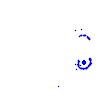
Particle: kaon